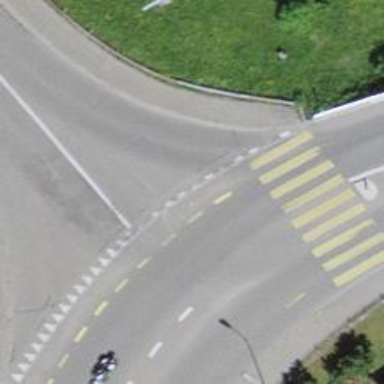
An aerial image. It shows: Road with "give way" sign.